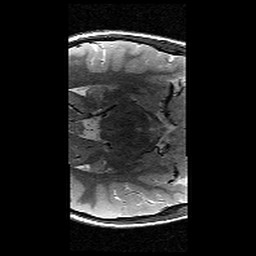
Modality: T2w
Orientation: axial
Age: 10
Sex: male
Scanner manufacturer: siemens
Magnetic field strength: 3 T
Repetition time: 9.23 s
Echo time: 0.067 s